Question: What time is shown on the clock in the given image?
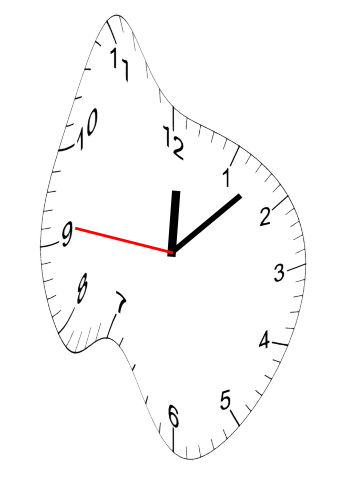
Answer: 12:07:46